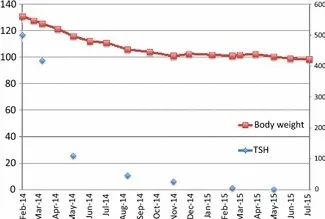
Changes in the patient's body weight and thyroid-stimulating hormone (TSH) level over time.
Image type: pathology (immunostaining)